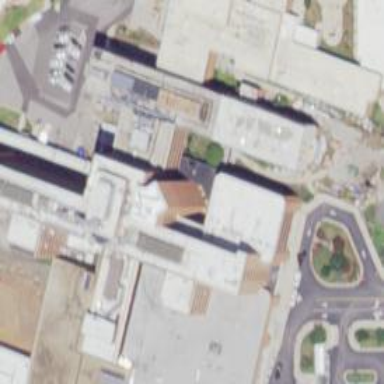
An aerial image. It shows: Hospital building.